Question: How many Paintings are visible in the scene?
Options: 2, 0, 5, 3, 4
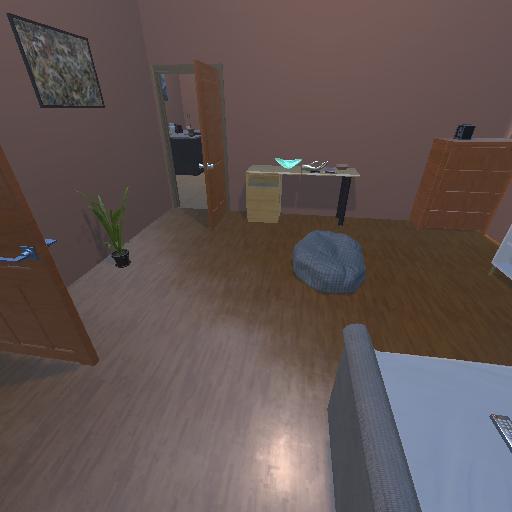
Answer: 2